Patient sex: F
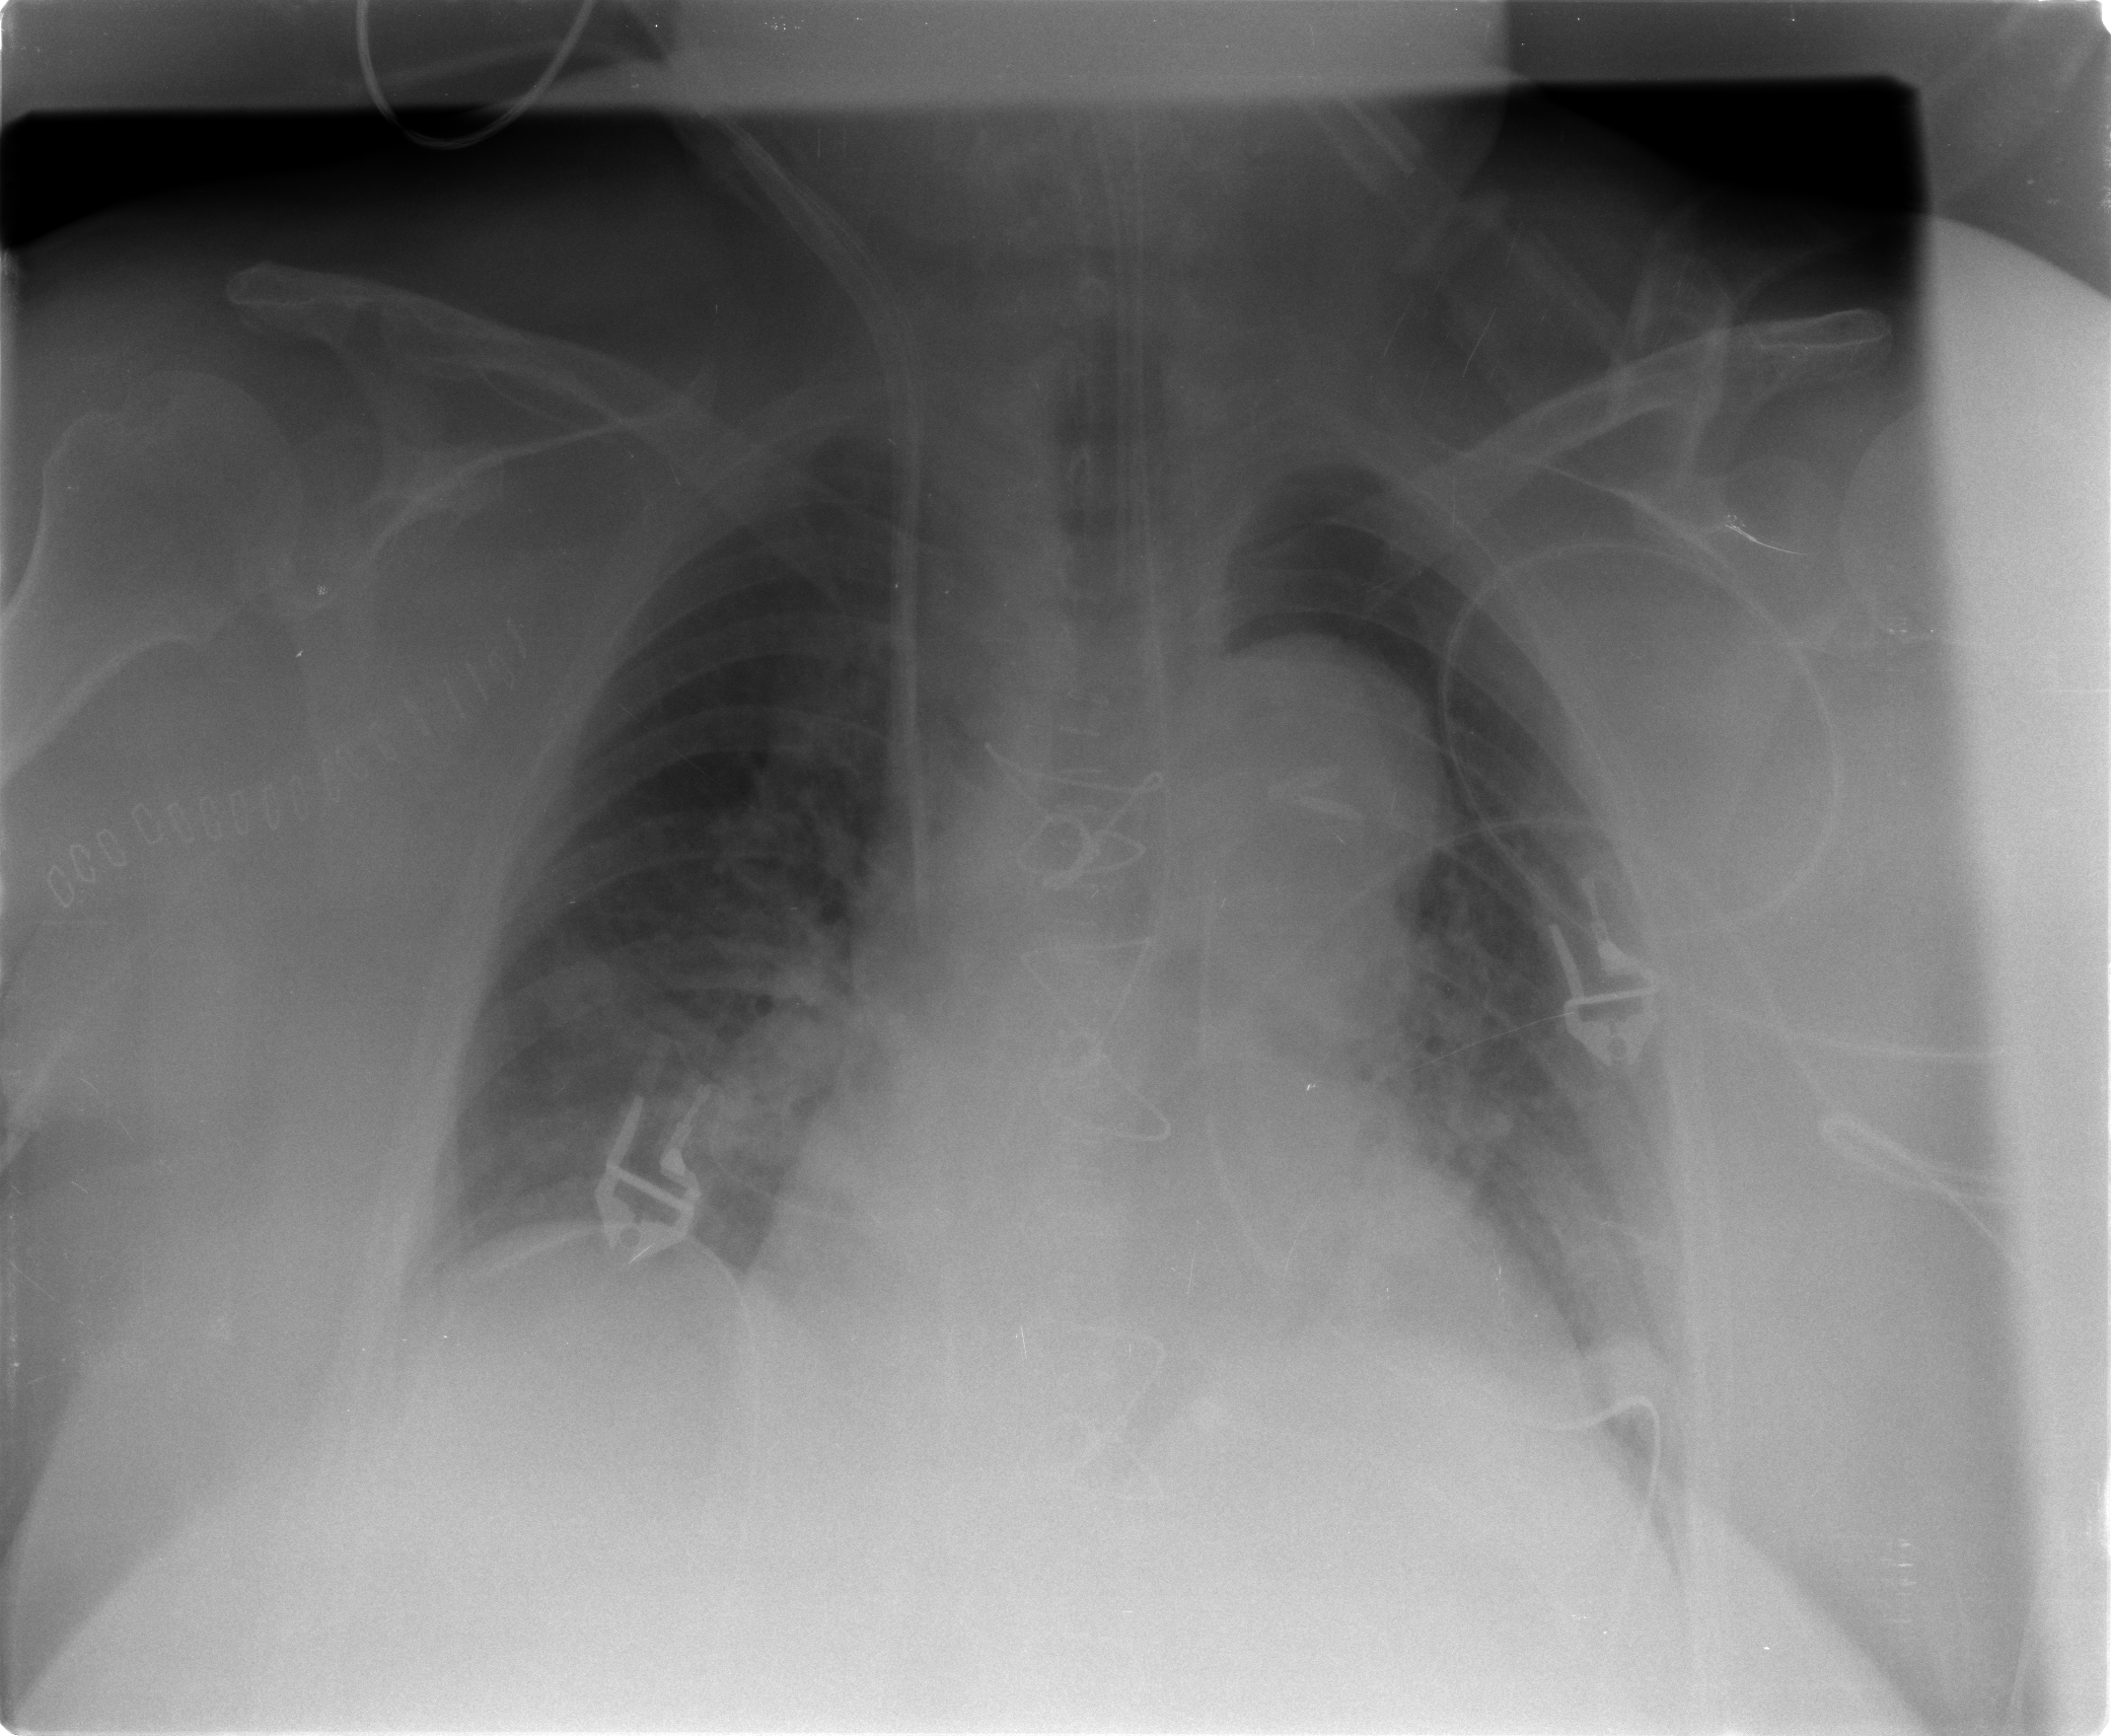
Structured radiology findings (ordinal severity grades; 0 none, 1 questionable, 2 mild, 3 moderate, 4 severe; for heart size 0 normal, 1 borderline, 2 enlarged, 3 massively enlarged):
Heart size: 1
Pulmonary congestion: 2
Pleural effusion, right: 0
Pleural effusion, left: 0
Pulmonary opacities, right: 0
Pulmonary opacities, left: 0
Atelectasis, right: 2
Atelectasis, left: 0